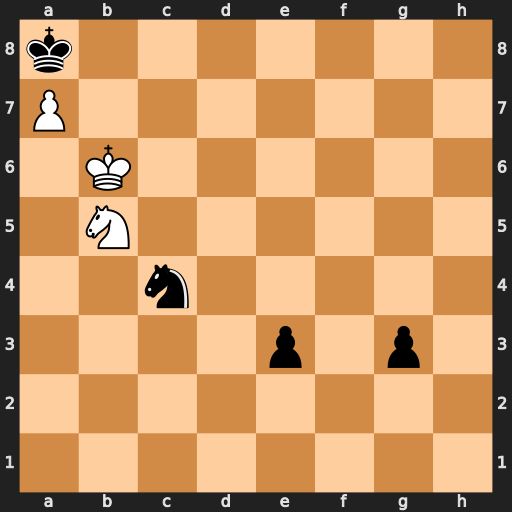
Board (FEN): k7/P7/1K6/1N6/2n5/4p1p1/8/8
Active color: w
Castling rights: -
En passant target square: -
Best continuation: Ka6 e2 Nc7#